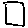
Label: square